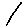
Label: line